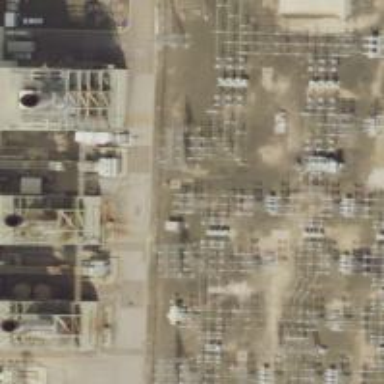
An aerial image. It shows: Switch used for power control.